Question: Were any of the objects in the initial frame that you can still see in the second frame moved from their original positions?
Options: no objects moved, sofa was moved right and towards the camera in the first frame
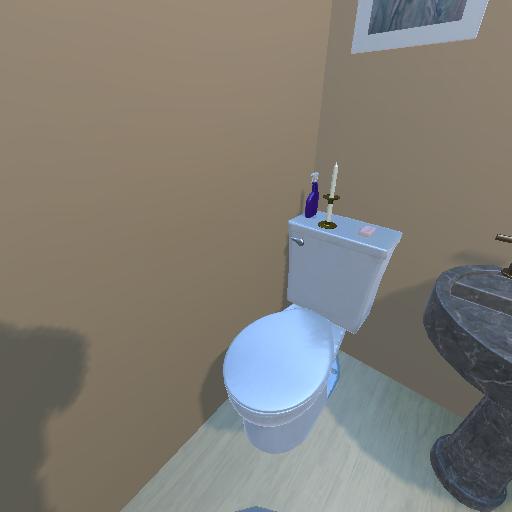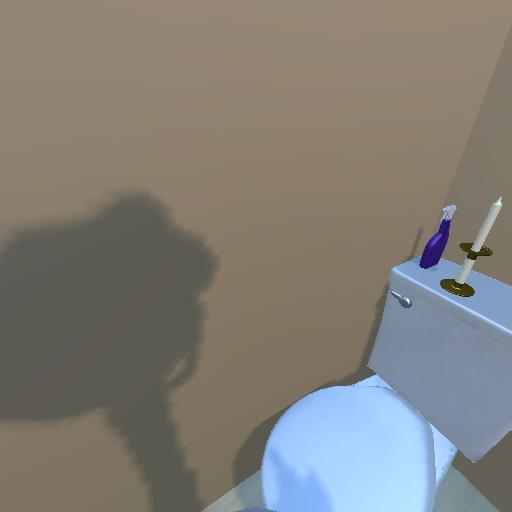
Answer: no objects moved